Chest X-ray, AP view. Patient: 58 years old, sex F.
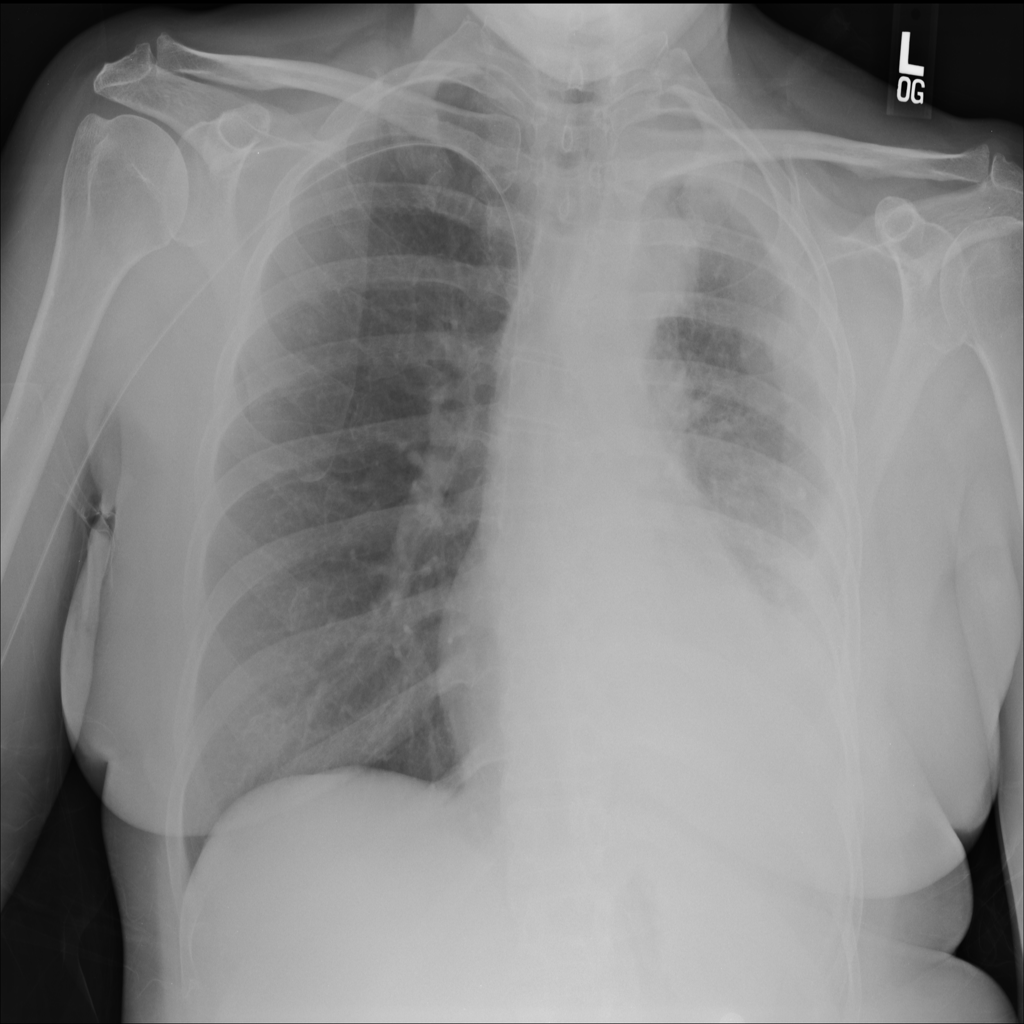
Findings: Mass